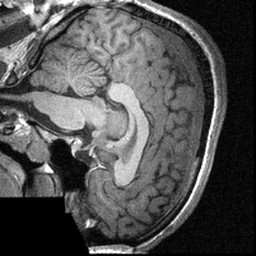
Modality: T1w
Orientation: sagittal
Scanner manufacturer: siemens
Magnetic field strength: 3 T
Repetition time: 1.57 s
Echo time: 0.00304 s